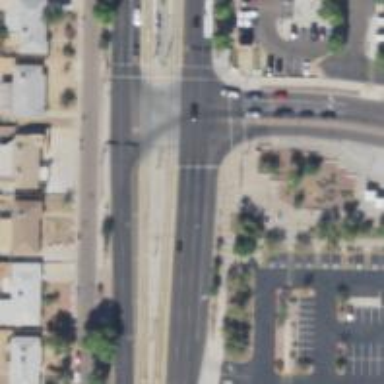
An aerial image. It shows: Tertiary road with asphalt surface.